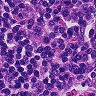
Metastatic tissue present: no